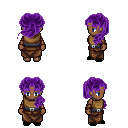
a pixel art fantasy rpg character, female body template, human, dark skin, leather chest armor, robe skirt, purple princess hairstyle, leather bracers, black slippers, four views (front, back, left, right), 2x2 character sprite sheet, small pixel art, hard edges, no anti-aliasing